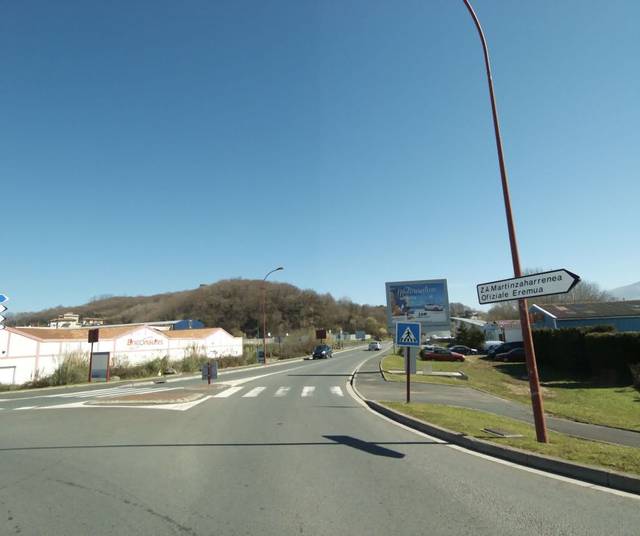
Region: France
Coordinates: 43.383, -1.693